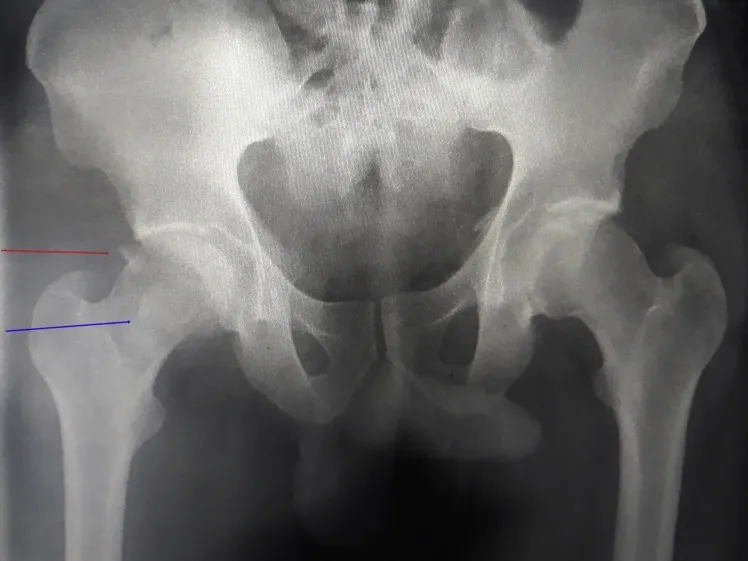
Immediate pelvic X-ray showing a non-reduction of right hip because of a non-reduced Pipkin II fragment (blue arrow) with a small superior fragment (red arrow).
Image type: radiology (x_ray)